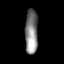
Tissue: lung
Cell type: Epithelial cells
Senescence score: 0.1851
Nuclear area (px): 559
Mean DAPI intensity: 131.667